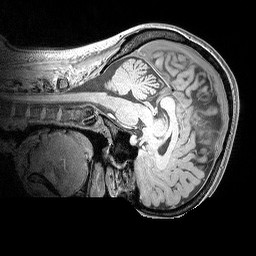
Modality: MP2RAGE
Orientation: sagittal
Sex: female
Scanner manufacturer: siemens
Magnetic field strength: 3 T
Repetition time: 5 s
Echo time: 0.00292 s